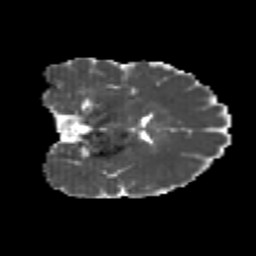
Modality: MD
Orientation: coronal
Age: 22
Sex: female
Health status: healthy
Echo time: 0.074 s